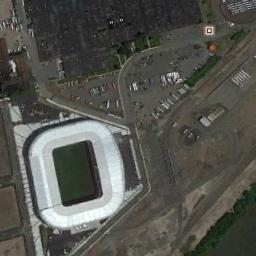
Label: stadium